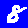
Digit: 8